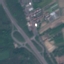
Land use / land cover class: Highway